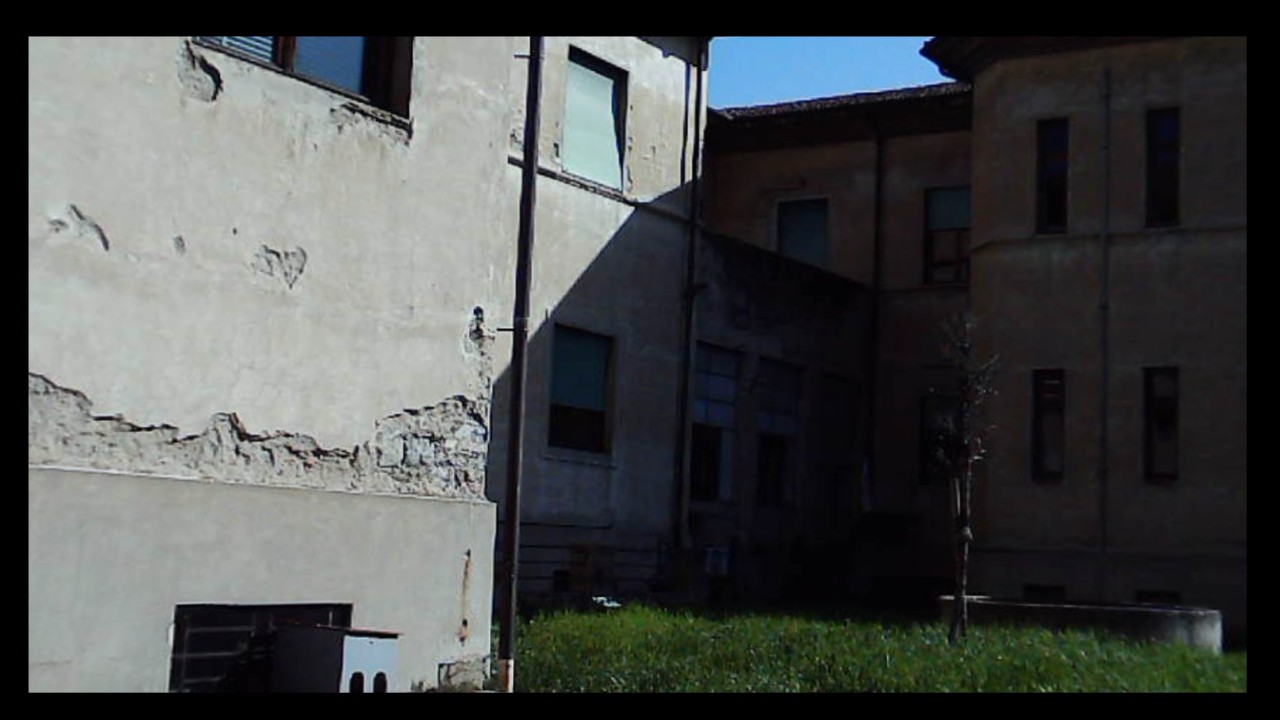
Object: Betafpv air75